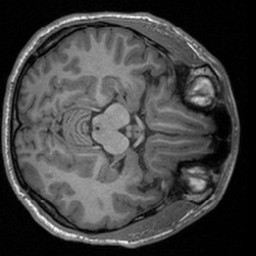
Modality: T1w
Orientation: axial
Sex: male
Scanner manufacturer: siemens
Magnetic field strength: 3 T
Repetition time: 1.9 s
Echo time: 0.00226 s